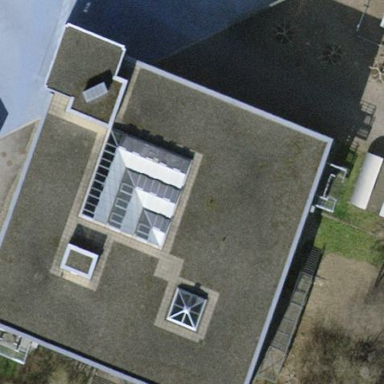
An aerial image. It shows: Flat-roofed university building.